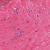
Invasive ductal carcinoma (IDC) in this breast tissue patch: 0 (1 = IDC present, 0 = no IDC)